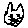
Label: cat